Question: I have the following setup of items in real life:

The radar is static, which means it always has the same position. The 'A'-item can move and its position can be whatever. From the radar I can read the 'x' and 'y' coordinates of 'A' in relation to the radar. I have written the following classes to describe the position of each item:
'''
public class Position {
public enum Direction {
EAST, WEST, NORTH, SOUTH
};
public final Direction latitudeDirection, longitudeDirection;
public final float latitude, longitude, altitude;
public Position(Direction latitudeDirection, Direction longitudeDirection,
float latitude, float longitude, float altitude) {
this.latitudeDirection = latitudeDirection;
this.longitudeDirection = longitudeDirection;
this.latitude = latitude;
this.longitude = longitude;
this.altitude = altitude;
}
public Position(float radarX, float radarY) {
// TODO: Implement the question here
this.altitude = Config.RADAR_POSITION.altitude;
}
}
class Config {
// Position of the radar
public static final Position RADAR_POSITION = new Position(
Position.Direction.NORTH, // Latitude direction
Position.Direction.EAST, // Longitude direction
55.0f, // Latitude
13.0f, // Longitude
60.0f); // Altitude
// Facing direction of the radar in degrees. 0deg is north, advancing
// clockwise.
public static final float RADAR_FACING_DIRECTION = 10.0f;
}
'''
Now given the geographic coordinates of the radar, the 'x' and 'y' coordinates of 'A' relative to the radar and the facing direction of the radar relative to the North, how can I calculate the absolute geographic coordinates of 'A'?
The curvature of the earth is not an issue since the maximum value of 'x' and/or 'y' cannot be more than a couple hundred meters.
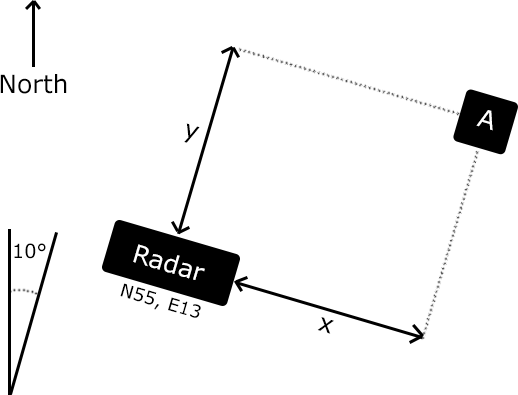
Answer: I think it should be possible to do it this way: Convert the 'x' and 'y' coordinates to polar coordinates 'r' and 'theta', (with the radar as the origin). Subtract the radar's rotation, and convert back to cartesian coordinates. Then you just have to convert to latitude and longitude and add the coordinates of the radar.
'''
double r = Math.hypot(radarX, radarY);
double theta = Math.atan2(radarY, radarX);
theta -= Math.toRadians(Config.RADAR_FACING_DIRECTION);
float x = (float) r * Math.cos(theta);
float y = (float) r * Math.sin(theta);
longitude = metersToLongitude(Config.RADAR_POSITION, y) + Config.RADAR_POSITION.longitude;
latitude = metersToLatitude(Config.RADAR_POSITION, x) + Config.RADAR_POSITION.latitude;
'''
I found formulae for the length of a degree of latitude and longitude on Wikipedia. A degree of latitude is the same everywhere but longitude gets smaller near the poles.
'''
static float metersToLatitude(Position near, float meters) {
return meters / 110.6*1000;
}
static float metersToLongitude(Position near, float meters) {
float lat = Math.toRadians(near.latitude);
return meters /
(111132.954 - 559.822 * Math.cos(2*lat) + 1.175 * Math.cos(4*lat));
}
'''
Unfortunately this doesn't seem to work and I can't figure out why.
If you want to express your coordinates in positive degrees east/west/north/south you'll also have to check if they're negative and invert them and the direction in that case.